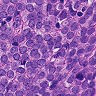
Metastatic tissue present: yes